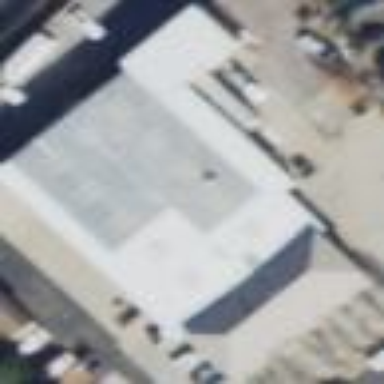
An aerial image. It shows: Commercial building.